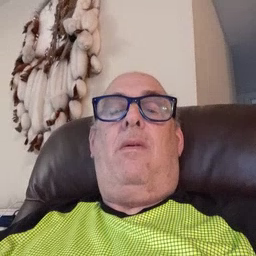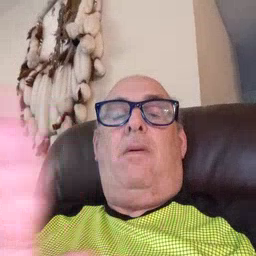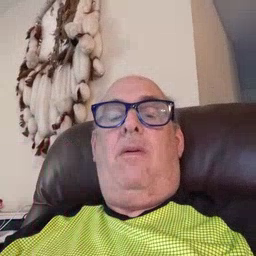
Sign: clean